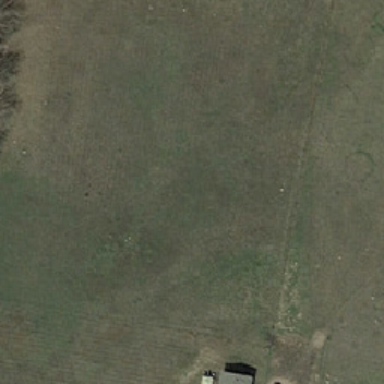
House with gray roof in big ranch .